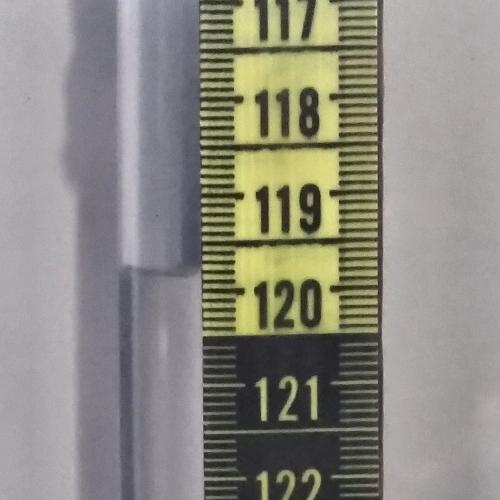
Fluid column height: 119.8 cm